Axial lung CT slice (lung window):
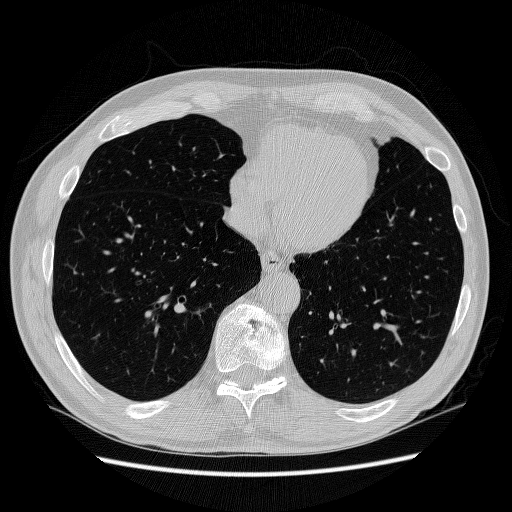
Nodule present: no